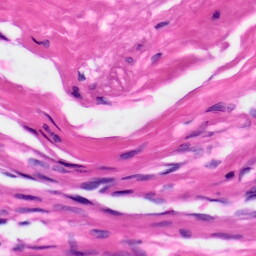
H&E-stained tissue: Skin